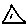
Label: triangle